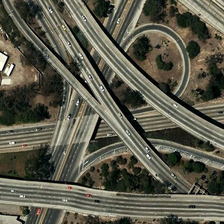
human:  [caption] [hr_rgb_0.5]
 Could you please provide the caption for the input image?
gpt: many green trees are scattered near a complicated viaduct .

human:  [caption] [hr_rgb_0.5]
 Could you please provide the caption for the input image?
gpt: many green trees are scattered near a complicated viaduct .

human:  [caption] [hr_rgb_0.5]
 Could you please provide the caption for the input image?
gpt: many green trees are scattered near a complicated viaduct .

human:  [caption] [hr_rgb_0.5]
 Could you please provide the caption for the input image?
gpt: many green trees are scattered near a complicated viaduct .

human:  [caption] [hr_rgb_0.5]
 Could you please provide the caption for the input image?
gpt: many green trees are scattered near a complicated viaduct .